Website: bh-photo
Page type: account-dashboard
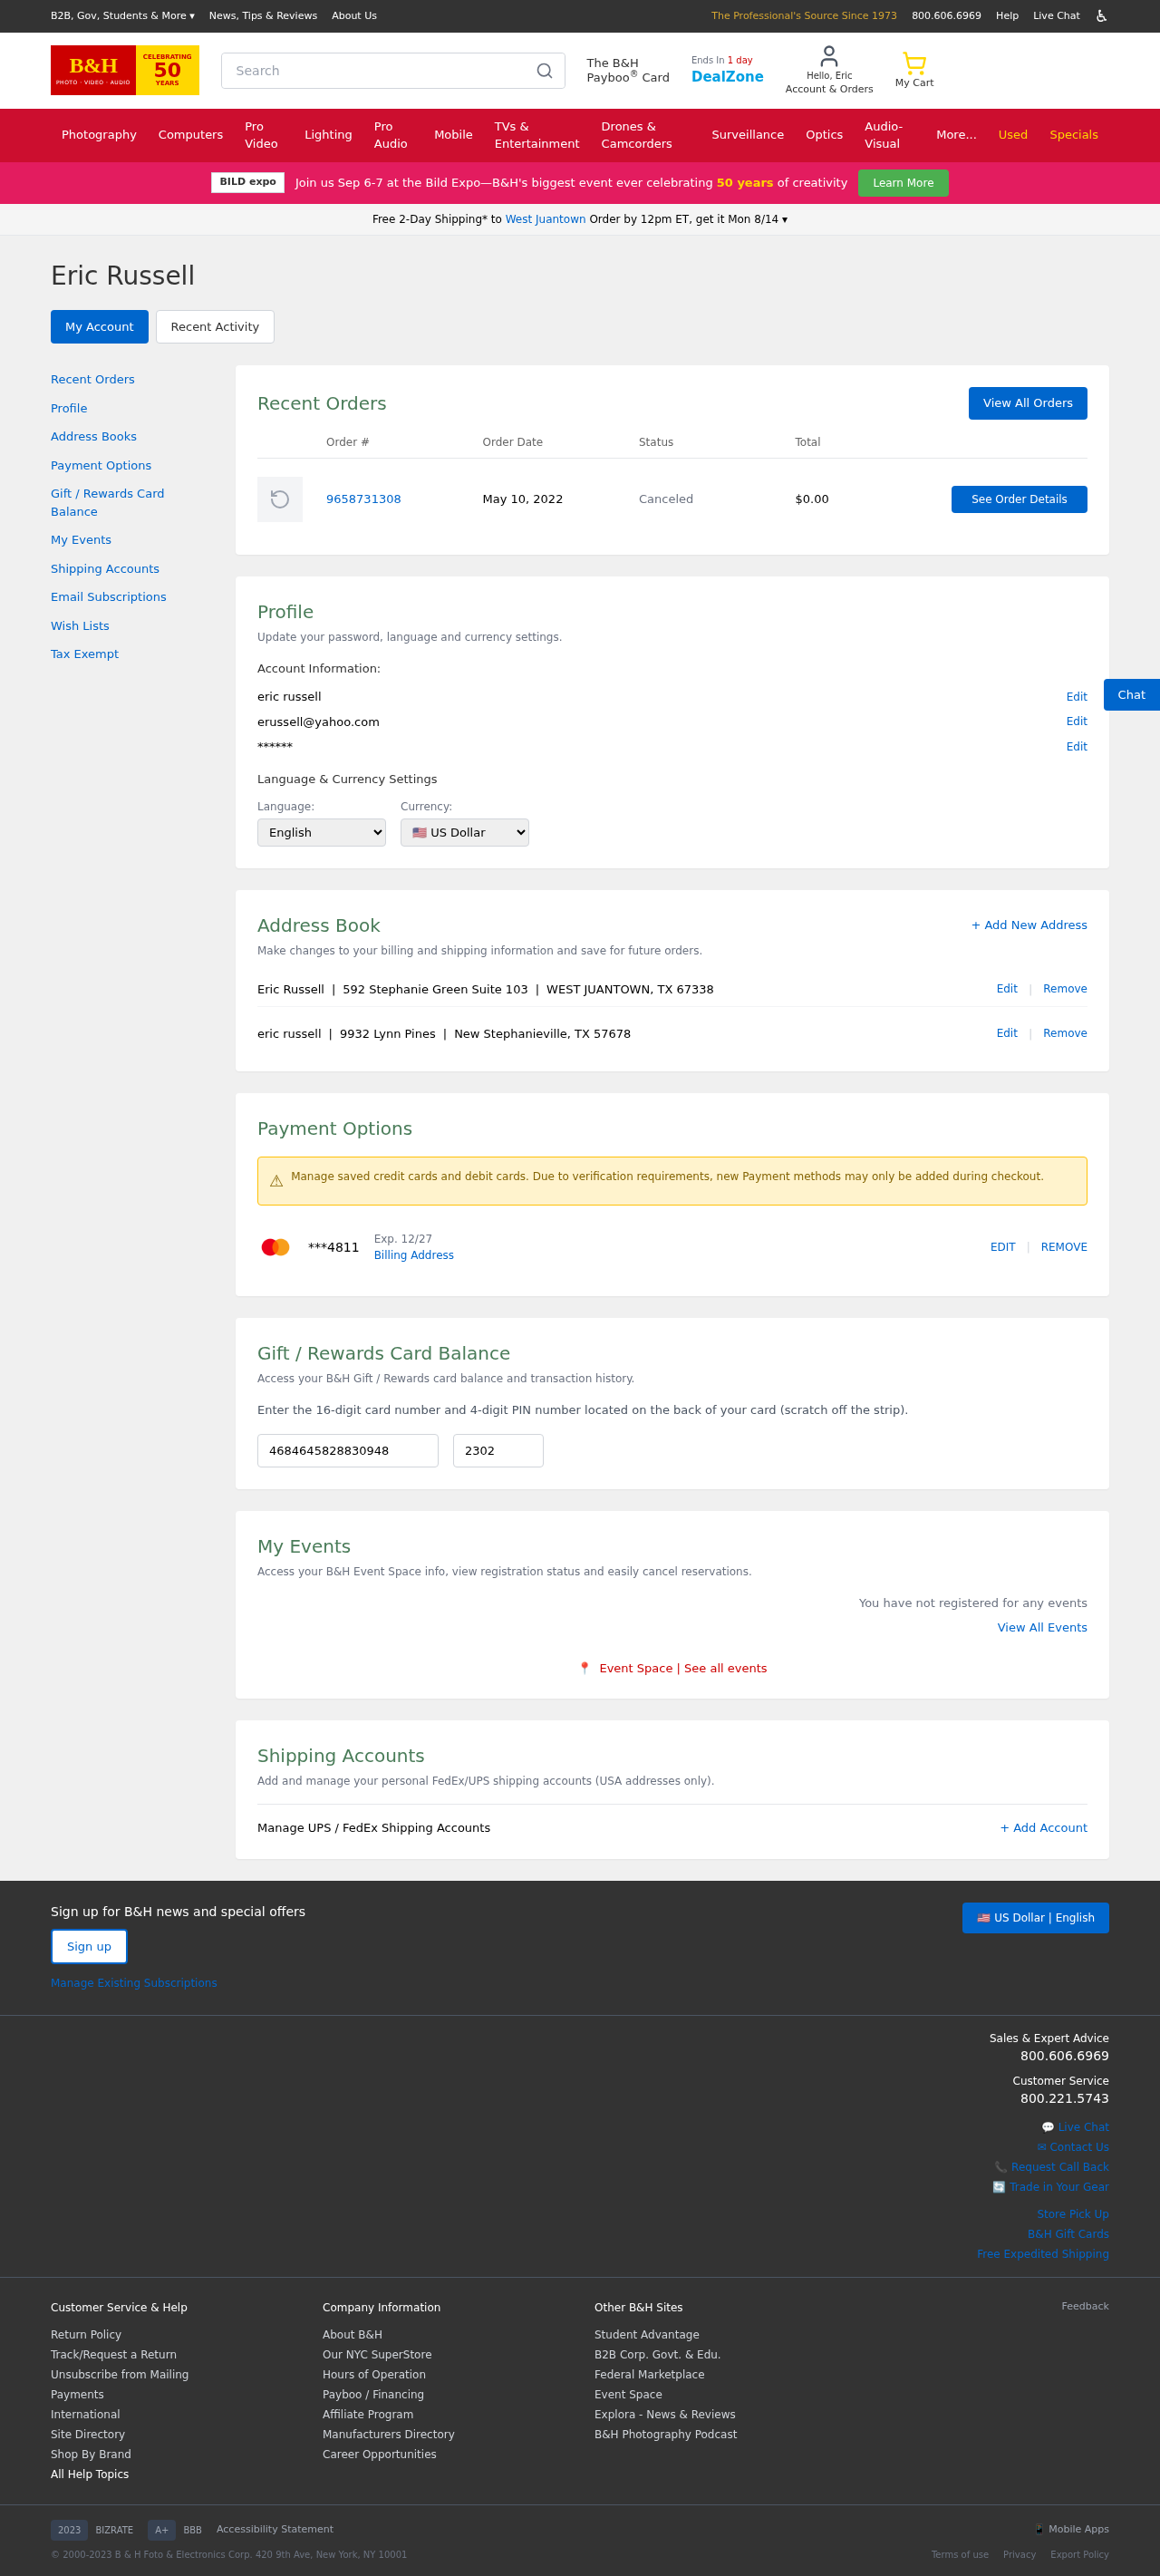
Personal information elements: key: PII_CARD_EXPIRY
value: Exp. 12/27
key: PII_CARD_LAST4
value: ***4811
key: PII_CITY
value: West Juantown
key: PII_EMAIL
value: erussell@yahoo.com
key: PII_FIRSTNAME
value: Eric
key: PII_FULLNAME
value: Eric Russell
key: PII_LOCATION1_CITY_STATE_ZIP
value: New Stephanieville, TX 57678
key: PII_LOCATION1_STREET
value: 9932 Lynn Pines
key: PII_STREET
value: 592 Stephanie Green Suite 103
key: PII_FULLNAME2
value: eric russell
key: PII_FULLNAME3
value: Eric Russell
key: PII_CITY_STATE_ZIP
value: WEST JUANTOWN, TX 67338
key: PII_FULLNAME4
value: eric russell
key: PII_GIFT_CODE
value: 4684645828830948
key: PII_GIFT_PIN
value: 2302
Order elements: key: ORDER_ID
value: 9658731308
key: ORDER_DATE
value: May 10, 2022
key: ORDER_TOTAL
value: $0.00
Search elements: key: HEADER_SEARCH
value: Search